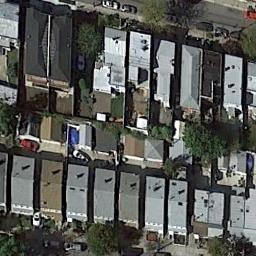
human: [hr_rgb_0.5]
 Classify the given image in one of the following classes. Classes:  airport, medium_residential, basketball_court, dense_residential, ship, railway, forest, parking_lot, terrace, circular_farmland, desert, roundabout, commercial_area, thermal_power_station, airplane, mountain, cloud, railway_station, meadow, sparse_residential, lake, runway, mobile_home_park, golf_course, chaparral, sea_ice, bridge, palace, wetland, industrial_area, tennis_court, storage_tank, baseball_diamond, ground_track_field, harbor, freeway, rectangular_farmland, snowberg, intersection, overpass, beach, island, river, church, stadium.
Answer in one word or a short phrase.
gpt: dense_residential